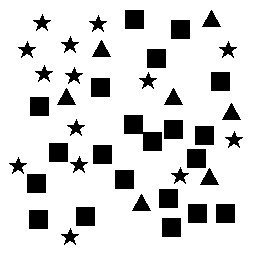
Squares: 21
Triangles: 7
Stars: 14
Total shapes: 42